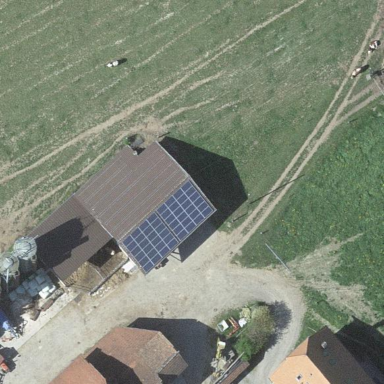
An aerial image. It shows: Rural barn.